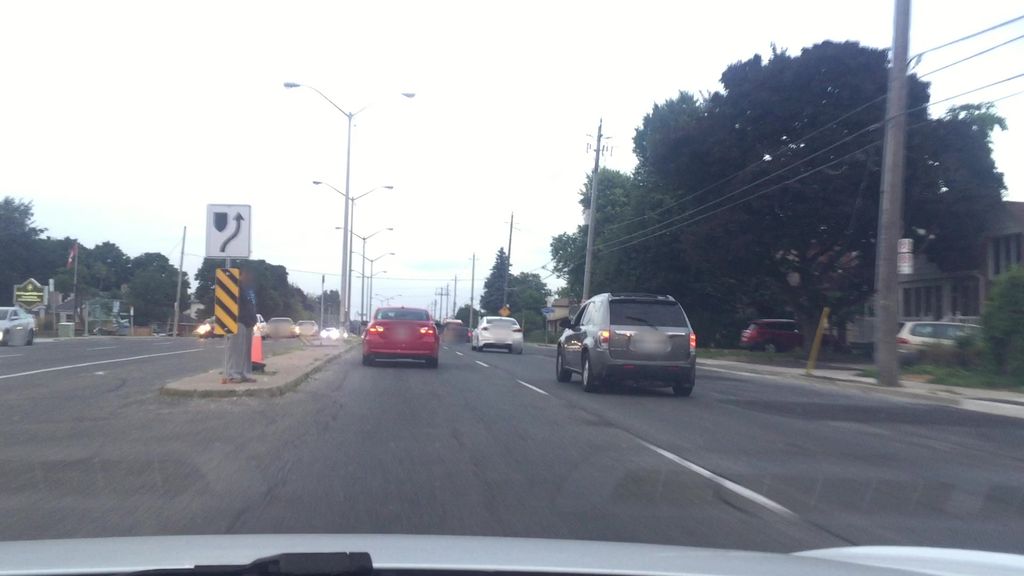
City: toronto